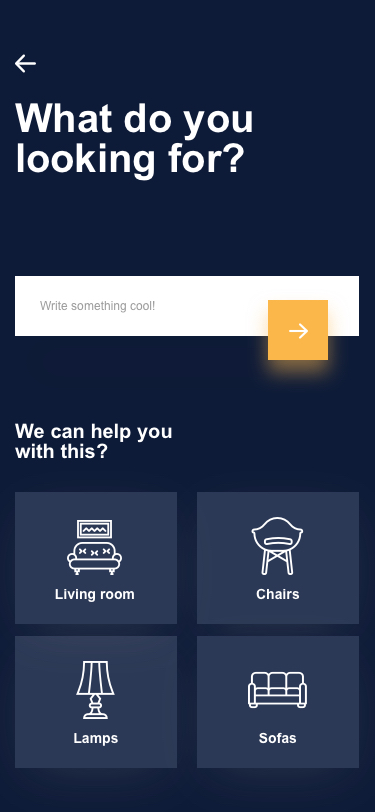
Text in this UI design:
What do you looking for?
Write something cool!
Chairs
Lamps
Sofas
Living room
We can help you with this?